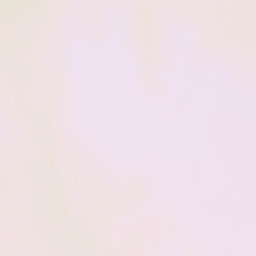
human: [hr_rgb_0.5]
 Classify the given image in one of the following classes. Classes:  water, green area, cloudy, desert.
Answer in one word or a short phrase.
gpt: cloudy